Field crop: maize
Growth stage: 2
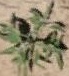
Species: atriplex